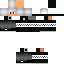
A male human skin with medium skin, wearing brown long hair dressed in a blue hoodie and black pants, featuring a closed mouth.